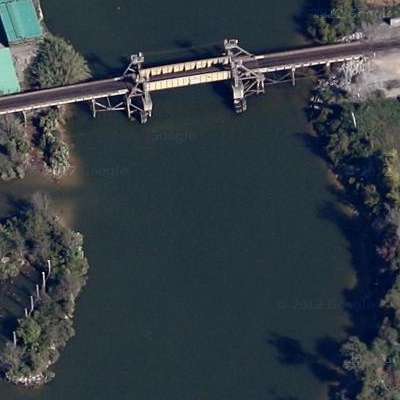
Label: RiverLake